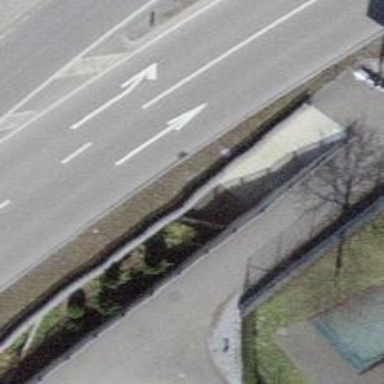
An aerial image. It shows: Tunnel footway.